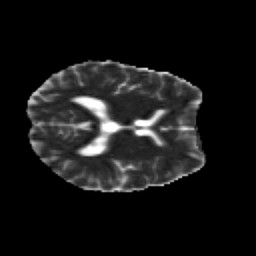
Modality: MD
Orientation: axial
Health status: healthy
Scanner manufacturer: siemens
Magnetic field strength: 3 T
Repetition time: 12 s
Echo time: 0.092 s